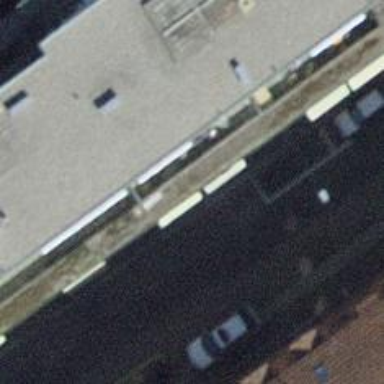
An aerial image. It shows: Path tunnel passing through building.